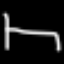
Label: bed